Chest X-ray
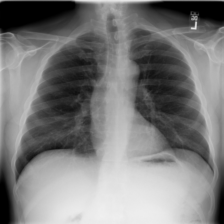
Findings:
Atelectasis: negative
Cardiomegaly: negative
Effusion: negative
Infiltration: negative
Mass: negative
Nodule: negative
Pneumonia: negative
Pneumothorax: negative
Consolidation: negative
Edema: negative
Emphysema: negative
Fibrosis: negative
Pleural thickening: negative
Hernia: negative